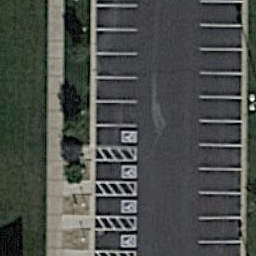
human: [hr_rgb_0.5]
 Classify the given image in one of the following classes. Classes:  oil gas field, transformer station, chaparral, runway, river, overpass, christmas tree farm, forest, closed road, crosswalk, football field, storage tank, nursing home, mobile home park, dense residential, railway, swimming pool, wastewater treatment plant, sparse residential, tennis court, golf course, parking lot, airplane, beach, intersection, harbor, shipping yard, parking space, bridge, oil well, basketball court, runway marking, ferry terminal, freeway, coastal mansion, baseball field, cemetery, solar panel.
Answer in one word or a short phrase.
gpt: parking space